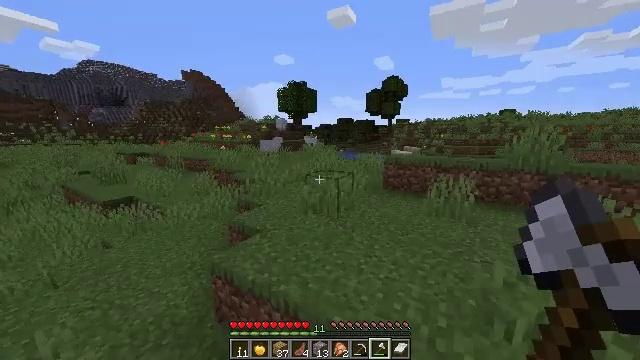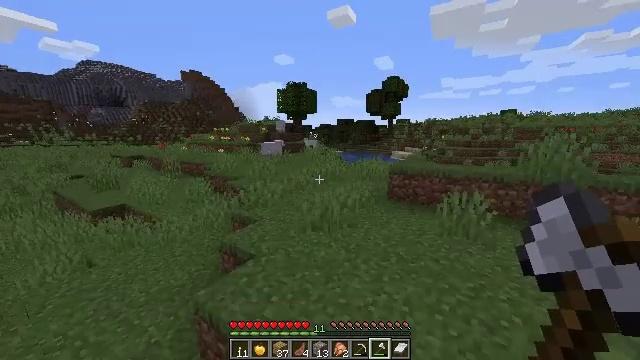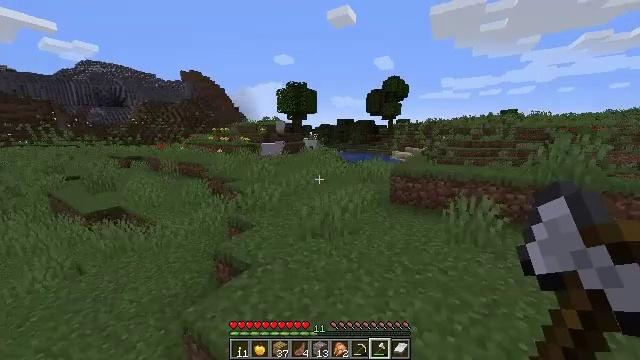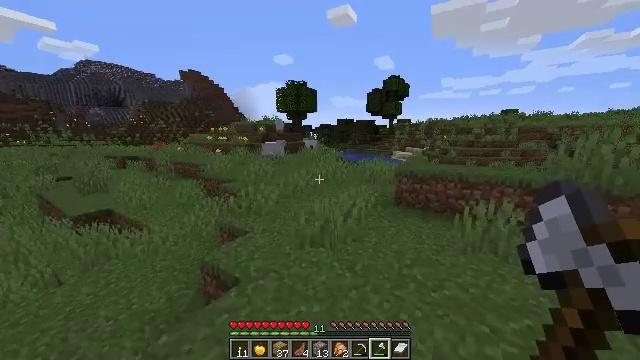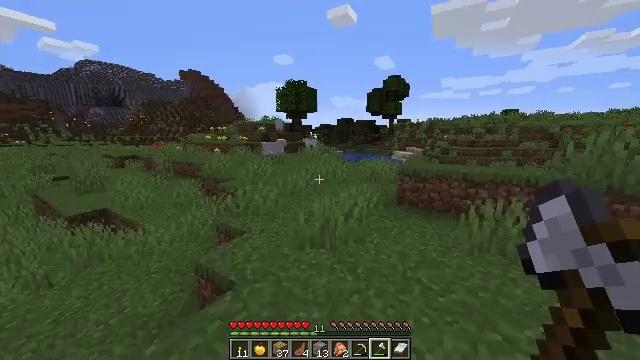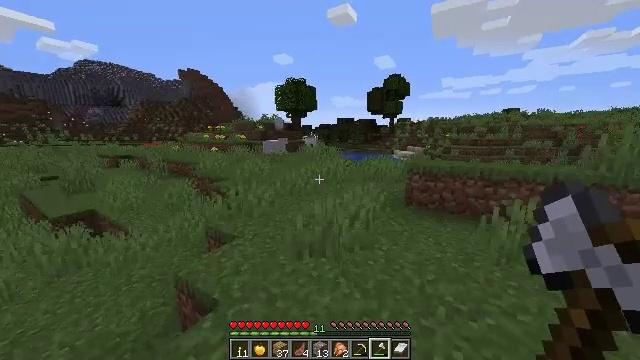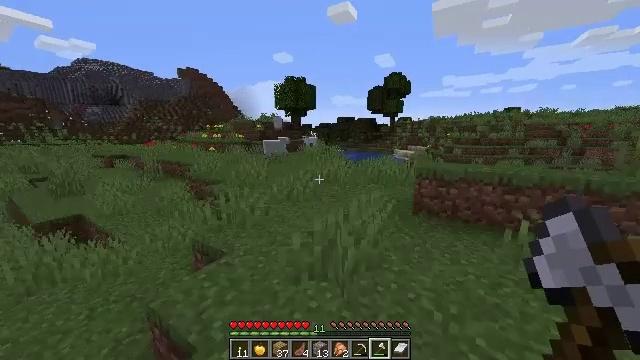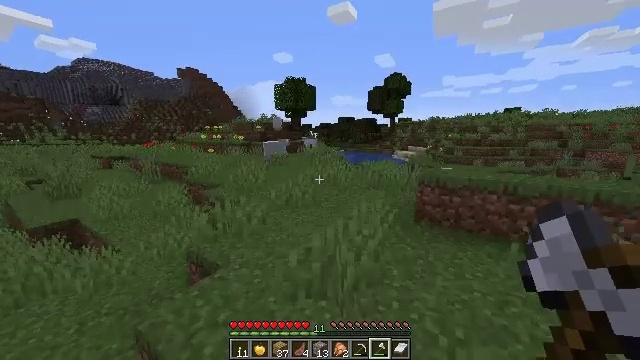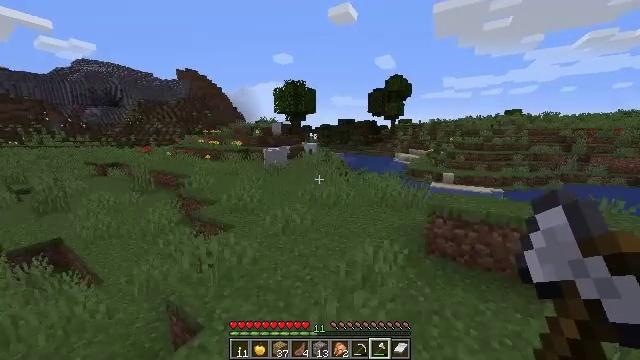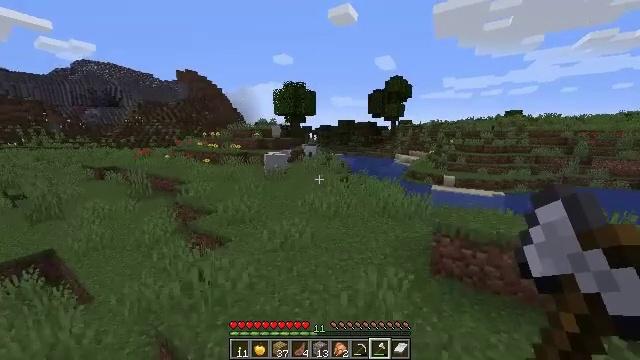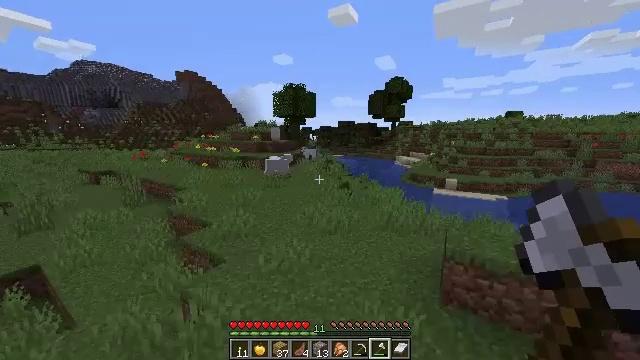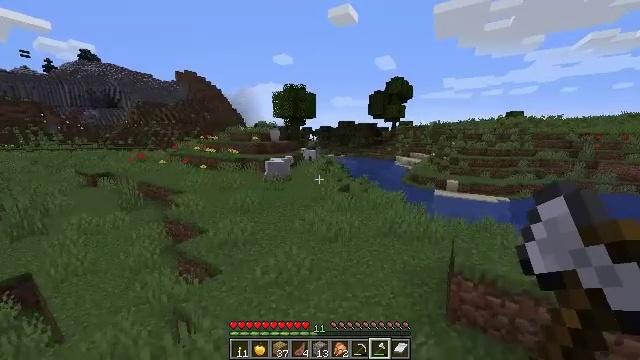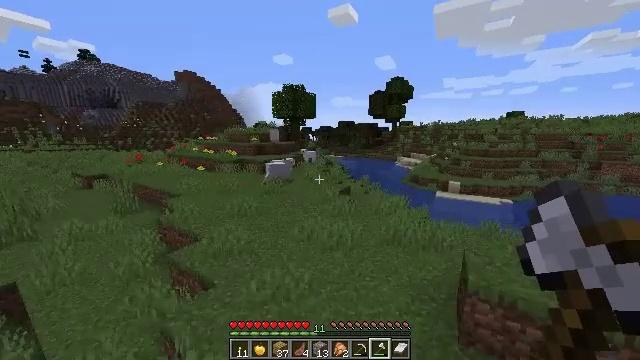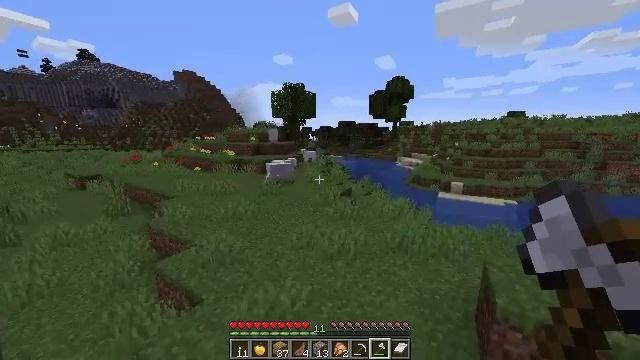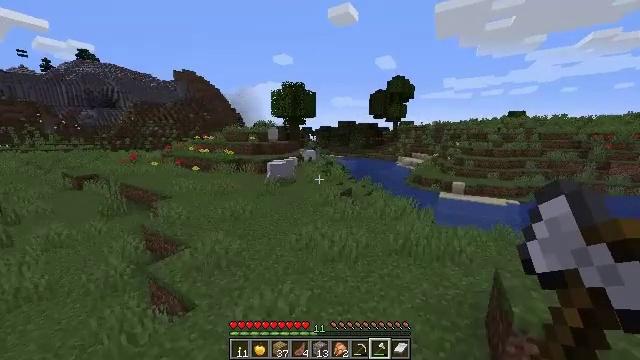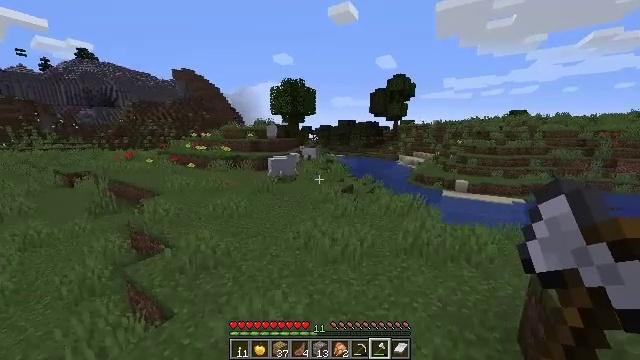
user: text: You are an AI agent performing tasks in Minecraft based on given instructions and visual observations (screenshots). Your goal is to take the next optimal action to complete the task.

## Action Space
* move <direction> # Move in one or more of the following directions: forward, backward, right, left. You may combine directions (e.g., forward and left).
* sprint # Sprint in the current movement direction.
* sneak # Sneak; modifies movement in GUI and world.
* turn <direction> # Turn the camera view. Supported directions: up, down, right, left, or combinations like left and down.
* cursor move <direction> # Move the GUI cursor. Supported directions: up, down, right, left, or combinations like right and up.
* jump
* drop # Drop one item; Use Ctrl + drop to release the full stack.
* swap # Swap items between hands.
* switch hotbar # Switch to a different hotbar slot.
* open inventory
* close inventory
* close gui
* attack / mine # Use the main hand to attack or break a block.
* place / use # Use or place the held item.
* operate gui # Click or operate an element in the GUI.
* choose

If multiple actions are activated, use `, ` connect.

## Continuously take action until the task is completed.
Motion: motion action
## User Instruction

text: Kill the sheep.
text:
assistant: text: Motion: move forward, jump
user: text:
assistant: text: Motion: move forward, jump
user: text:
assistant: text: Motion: move forward, jump
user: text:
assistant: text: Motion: move forward, jump
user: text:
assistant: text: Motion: move forward, jump
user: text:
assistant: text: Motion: move forward, jump
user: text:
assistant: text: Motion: move forward, jump
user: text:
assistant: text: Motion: move forward, jump
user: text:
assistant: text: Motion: move forward, jump
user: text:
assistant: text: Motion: move forward, jump
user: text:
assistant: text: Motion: move forward, jump
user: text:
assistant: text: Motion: move forward, jump
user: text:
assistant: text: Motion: move forward, jump
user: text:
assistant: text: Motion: move forward, jump
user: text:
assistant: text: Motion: move forward, jump
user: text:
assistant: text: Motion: move forward
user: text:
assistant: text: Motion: move forward, turn left
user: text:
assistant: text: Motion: move forward
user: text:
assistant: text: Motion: move forward
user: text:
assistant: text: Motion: move forward
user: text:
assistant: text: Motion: move forward, jump
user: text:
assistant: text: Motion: move forward, jump
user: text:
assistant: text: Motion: move forward, jump
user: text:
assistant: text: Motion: move forward, jump
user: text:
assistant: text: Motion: move forward, jump
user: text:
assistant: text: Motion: move forward, jump
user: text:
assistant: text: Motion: move forward, jump
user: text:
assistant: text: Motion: move forward, jump
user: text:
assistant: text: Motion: move forward, jump
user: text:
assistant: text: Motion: move forward, jump